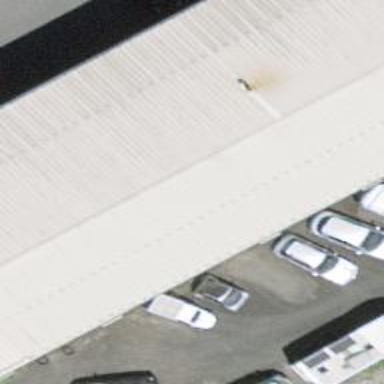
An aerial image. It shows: Building that houses car shop.